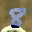
Label: 8